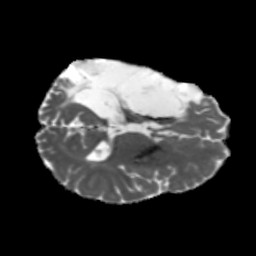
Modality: MD
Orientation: axial
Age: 40
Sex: male
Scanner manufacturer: siemens
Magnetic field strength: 3 T
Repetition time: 5.47 s
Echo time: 0.0854 s